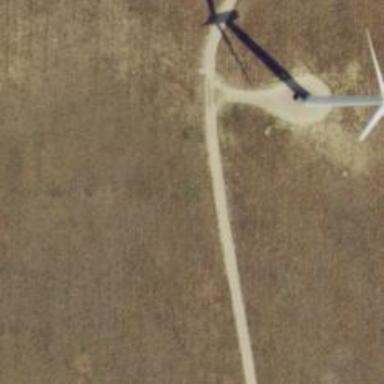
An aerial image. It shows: Road leading to wind farm area designated for service vehicles.